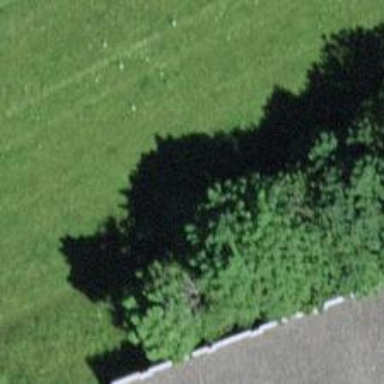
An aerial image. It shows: Hedge barrier.